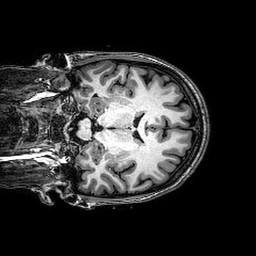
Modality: T1w
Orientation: coronal
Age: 22
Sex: female
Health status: healthy
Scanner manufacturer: philips
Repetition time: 0.008176 s
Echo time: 0.00375 s